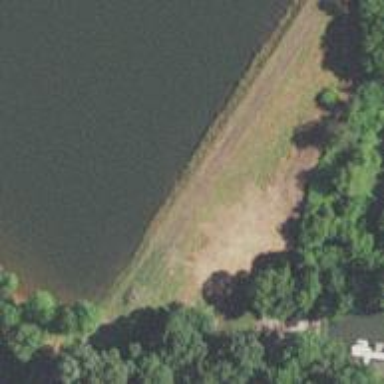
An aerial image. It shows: Dam across waterway.